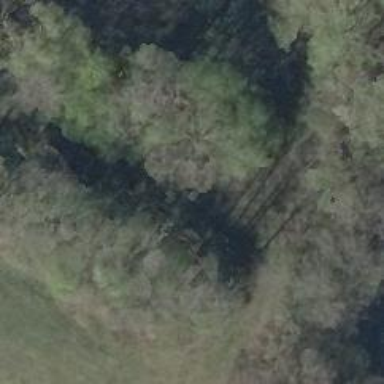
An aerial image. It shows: Row of trees in natural setting.